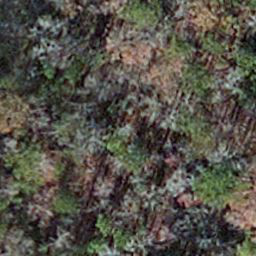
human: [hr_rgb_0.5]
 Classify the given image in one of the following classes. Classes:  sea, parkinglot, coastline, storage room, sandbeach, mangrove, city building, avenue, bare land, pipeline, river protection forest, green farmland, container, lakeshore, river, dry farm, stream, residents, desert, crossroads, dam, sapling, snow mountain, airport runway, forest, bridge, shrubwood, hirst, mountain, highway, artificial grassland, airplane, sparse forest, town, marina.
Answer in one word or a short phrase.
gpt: sapling